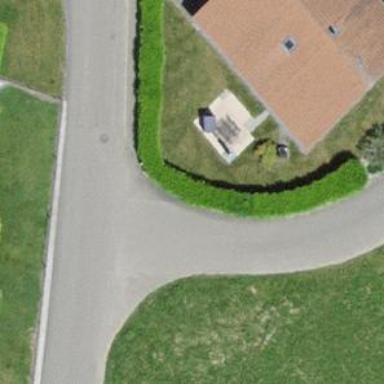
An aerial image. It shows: Hedge acting as barrier.